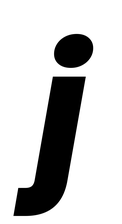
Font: Poppins-ExtraBoldItalic